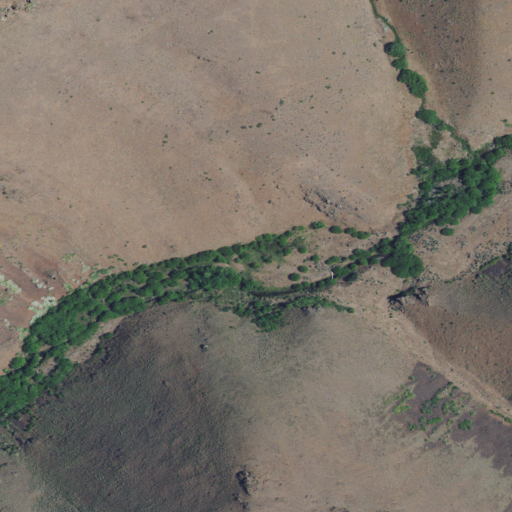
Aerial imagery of valley in Idaho named Emigrant Cove containing grassland, shrub, herbaceous wetlands, woody wetlands, and evergreen forest